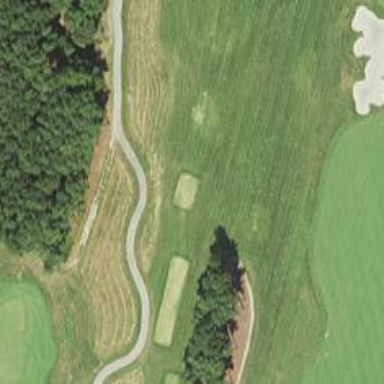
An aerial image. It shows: Pathway for golfing.